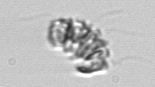
Label: Corymbellus